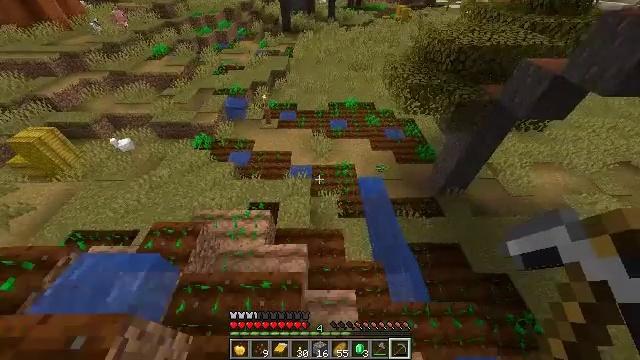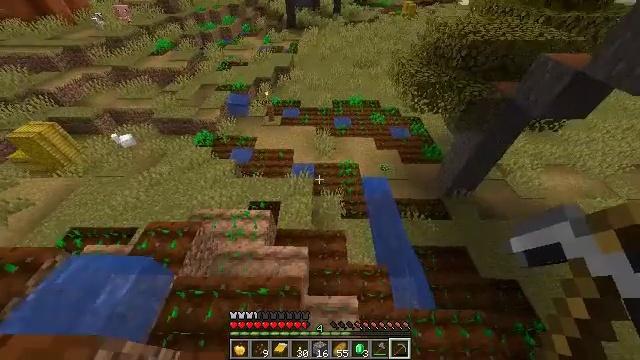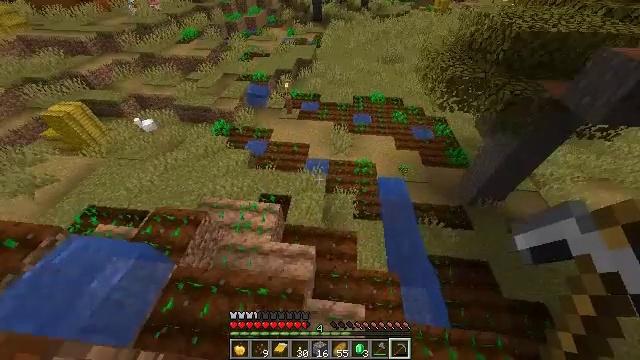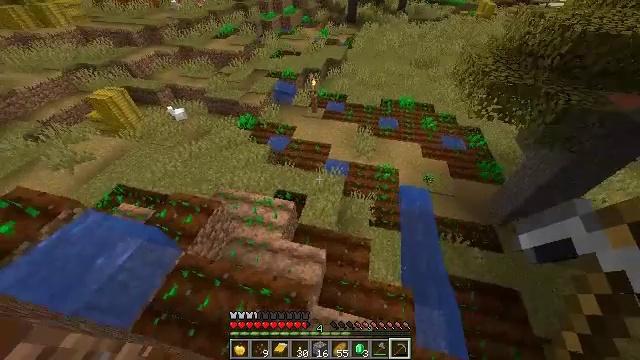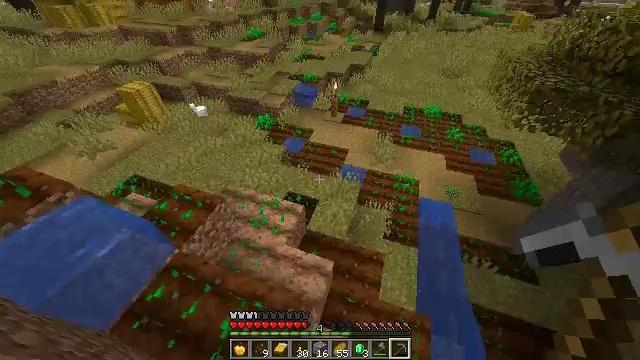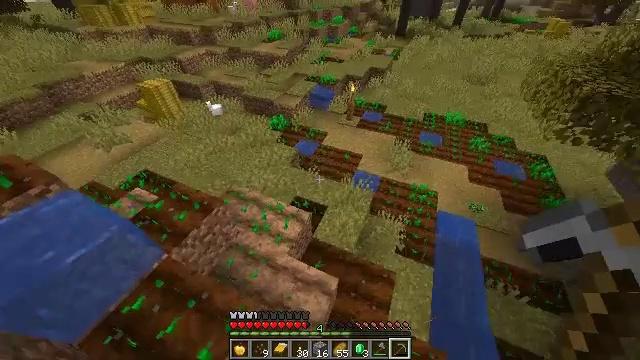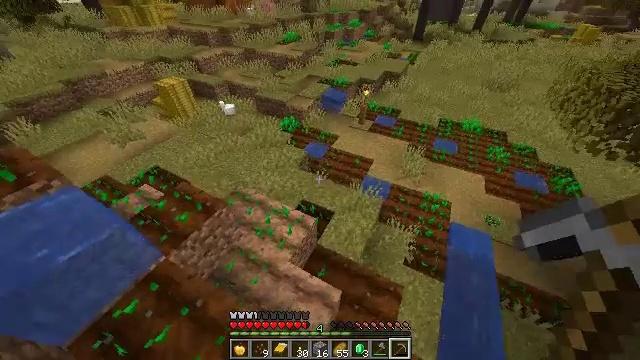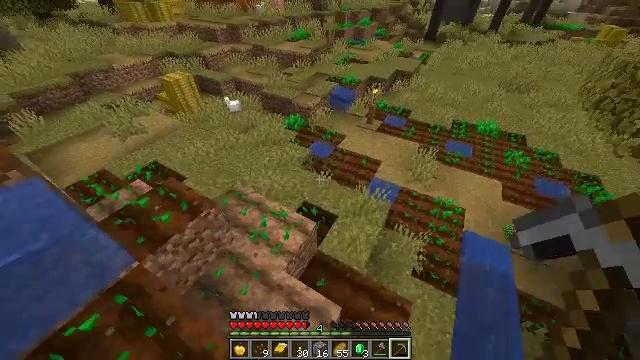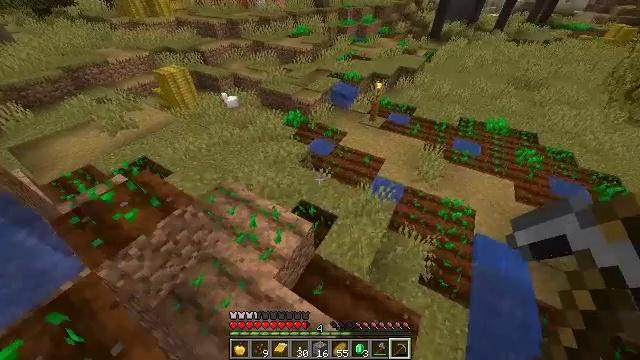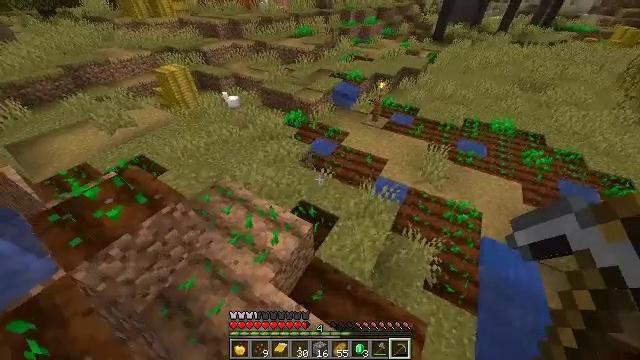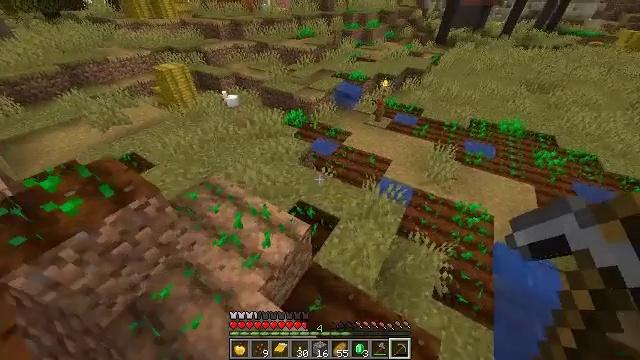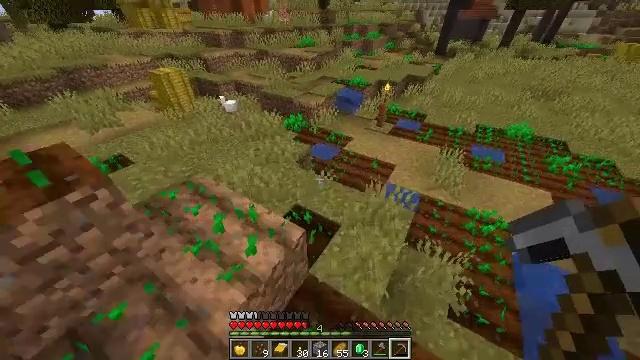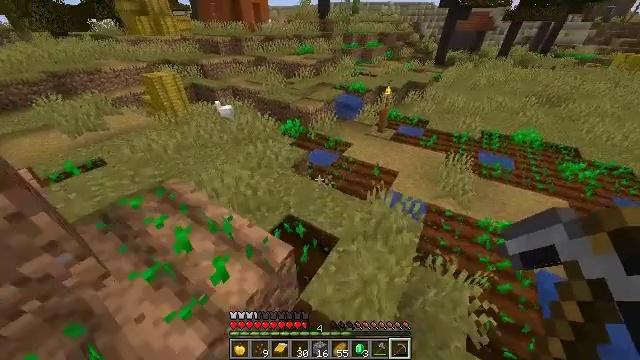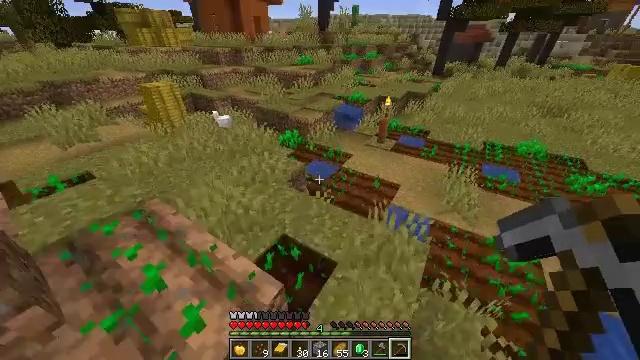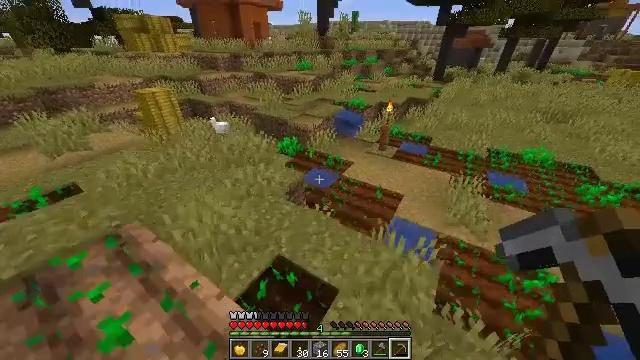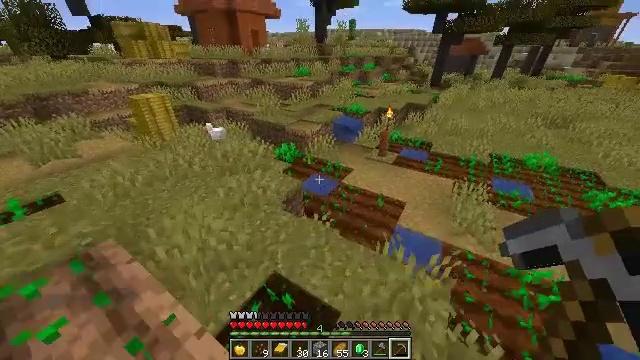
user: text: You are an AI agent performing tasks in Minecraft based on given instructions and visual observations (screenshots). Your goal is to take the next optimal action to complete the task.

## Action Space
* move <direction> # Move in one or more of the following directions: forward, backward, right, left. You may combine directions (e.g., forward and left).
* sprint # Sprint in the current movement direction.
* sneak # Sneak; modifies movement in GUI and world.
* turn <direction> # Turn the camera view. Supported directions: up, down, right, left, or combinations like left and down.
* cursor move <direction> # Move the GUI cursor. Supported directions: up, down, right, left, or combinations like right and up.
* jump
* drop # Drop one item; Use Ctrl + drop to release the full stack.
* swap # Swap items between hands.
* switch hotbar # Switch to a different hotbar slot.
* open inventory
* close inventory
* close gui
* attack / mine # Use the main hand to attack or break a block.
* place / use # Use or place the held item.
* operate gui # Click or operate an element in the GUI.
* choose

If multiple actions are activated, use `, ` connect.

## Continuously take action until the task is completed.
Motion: motion action
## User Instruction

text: Dig up yellow terracotta from the ground.
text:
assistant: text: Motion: move forward, turn left
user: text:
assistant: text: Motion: move forward, turn left
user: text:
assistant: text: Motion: move forward, turn left
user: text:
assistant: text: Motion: move forward, turn left and up
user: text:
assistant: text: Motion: move forward, turn left
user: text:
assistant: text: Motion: move forward, turn left
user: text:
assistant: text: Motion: move forward, turn left
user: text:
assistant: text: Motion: move forward
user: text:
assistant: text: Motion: move forward
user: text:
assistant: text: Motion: move forward, turn up
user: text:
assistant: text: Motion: move forward, turn up
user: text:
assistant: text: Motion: move forward, turn up
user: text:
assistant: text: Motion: move forward, turn up
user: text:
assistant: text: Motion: move forward, turn up
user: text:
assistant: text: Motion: move forward, turn up
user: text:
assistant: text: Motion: move forward
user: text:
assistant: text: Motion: move forward
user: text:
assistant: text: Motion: move forward
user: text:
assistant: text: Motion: move forward, turn right and up
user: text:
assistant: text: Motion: move forward, turn right and up
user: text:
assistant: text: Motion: move forward
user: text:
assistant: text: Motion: move forward, turn right and up
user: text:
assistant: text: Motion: move forward, turn right and up
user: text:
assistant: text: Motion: move forward and move right, turn up
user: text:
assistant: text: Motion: move forward and move right
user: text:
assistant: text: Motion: move forward and move right
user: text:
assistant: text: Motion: move forward and move right
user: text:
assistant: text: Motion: move forward and move right
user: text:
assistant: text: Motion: move forward and move right
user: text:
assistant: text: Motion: move right